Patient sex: M
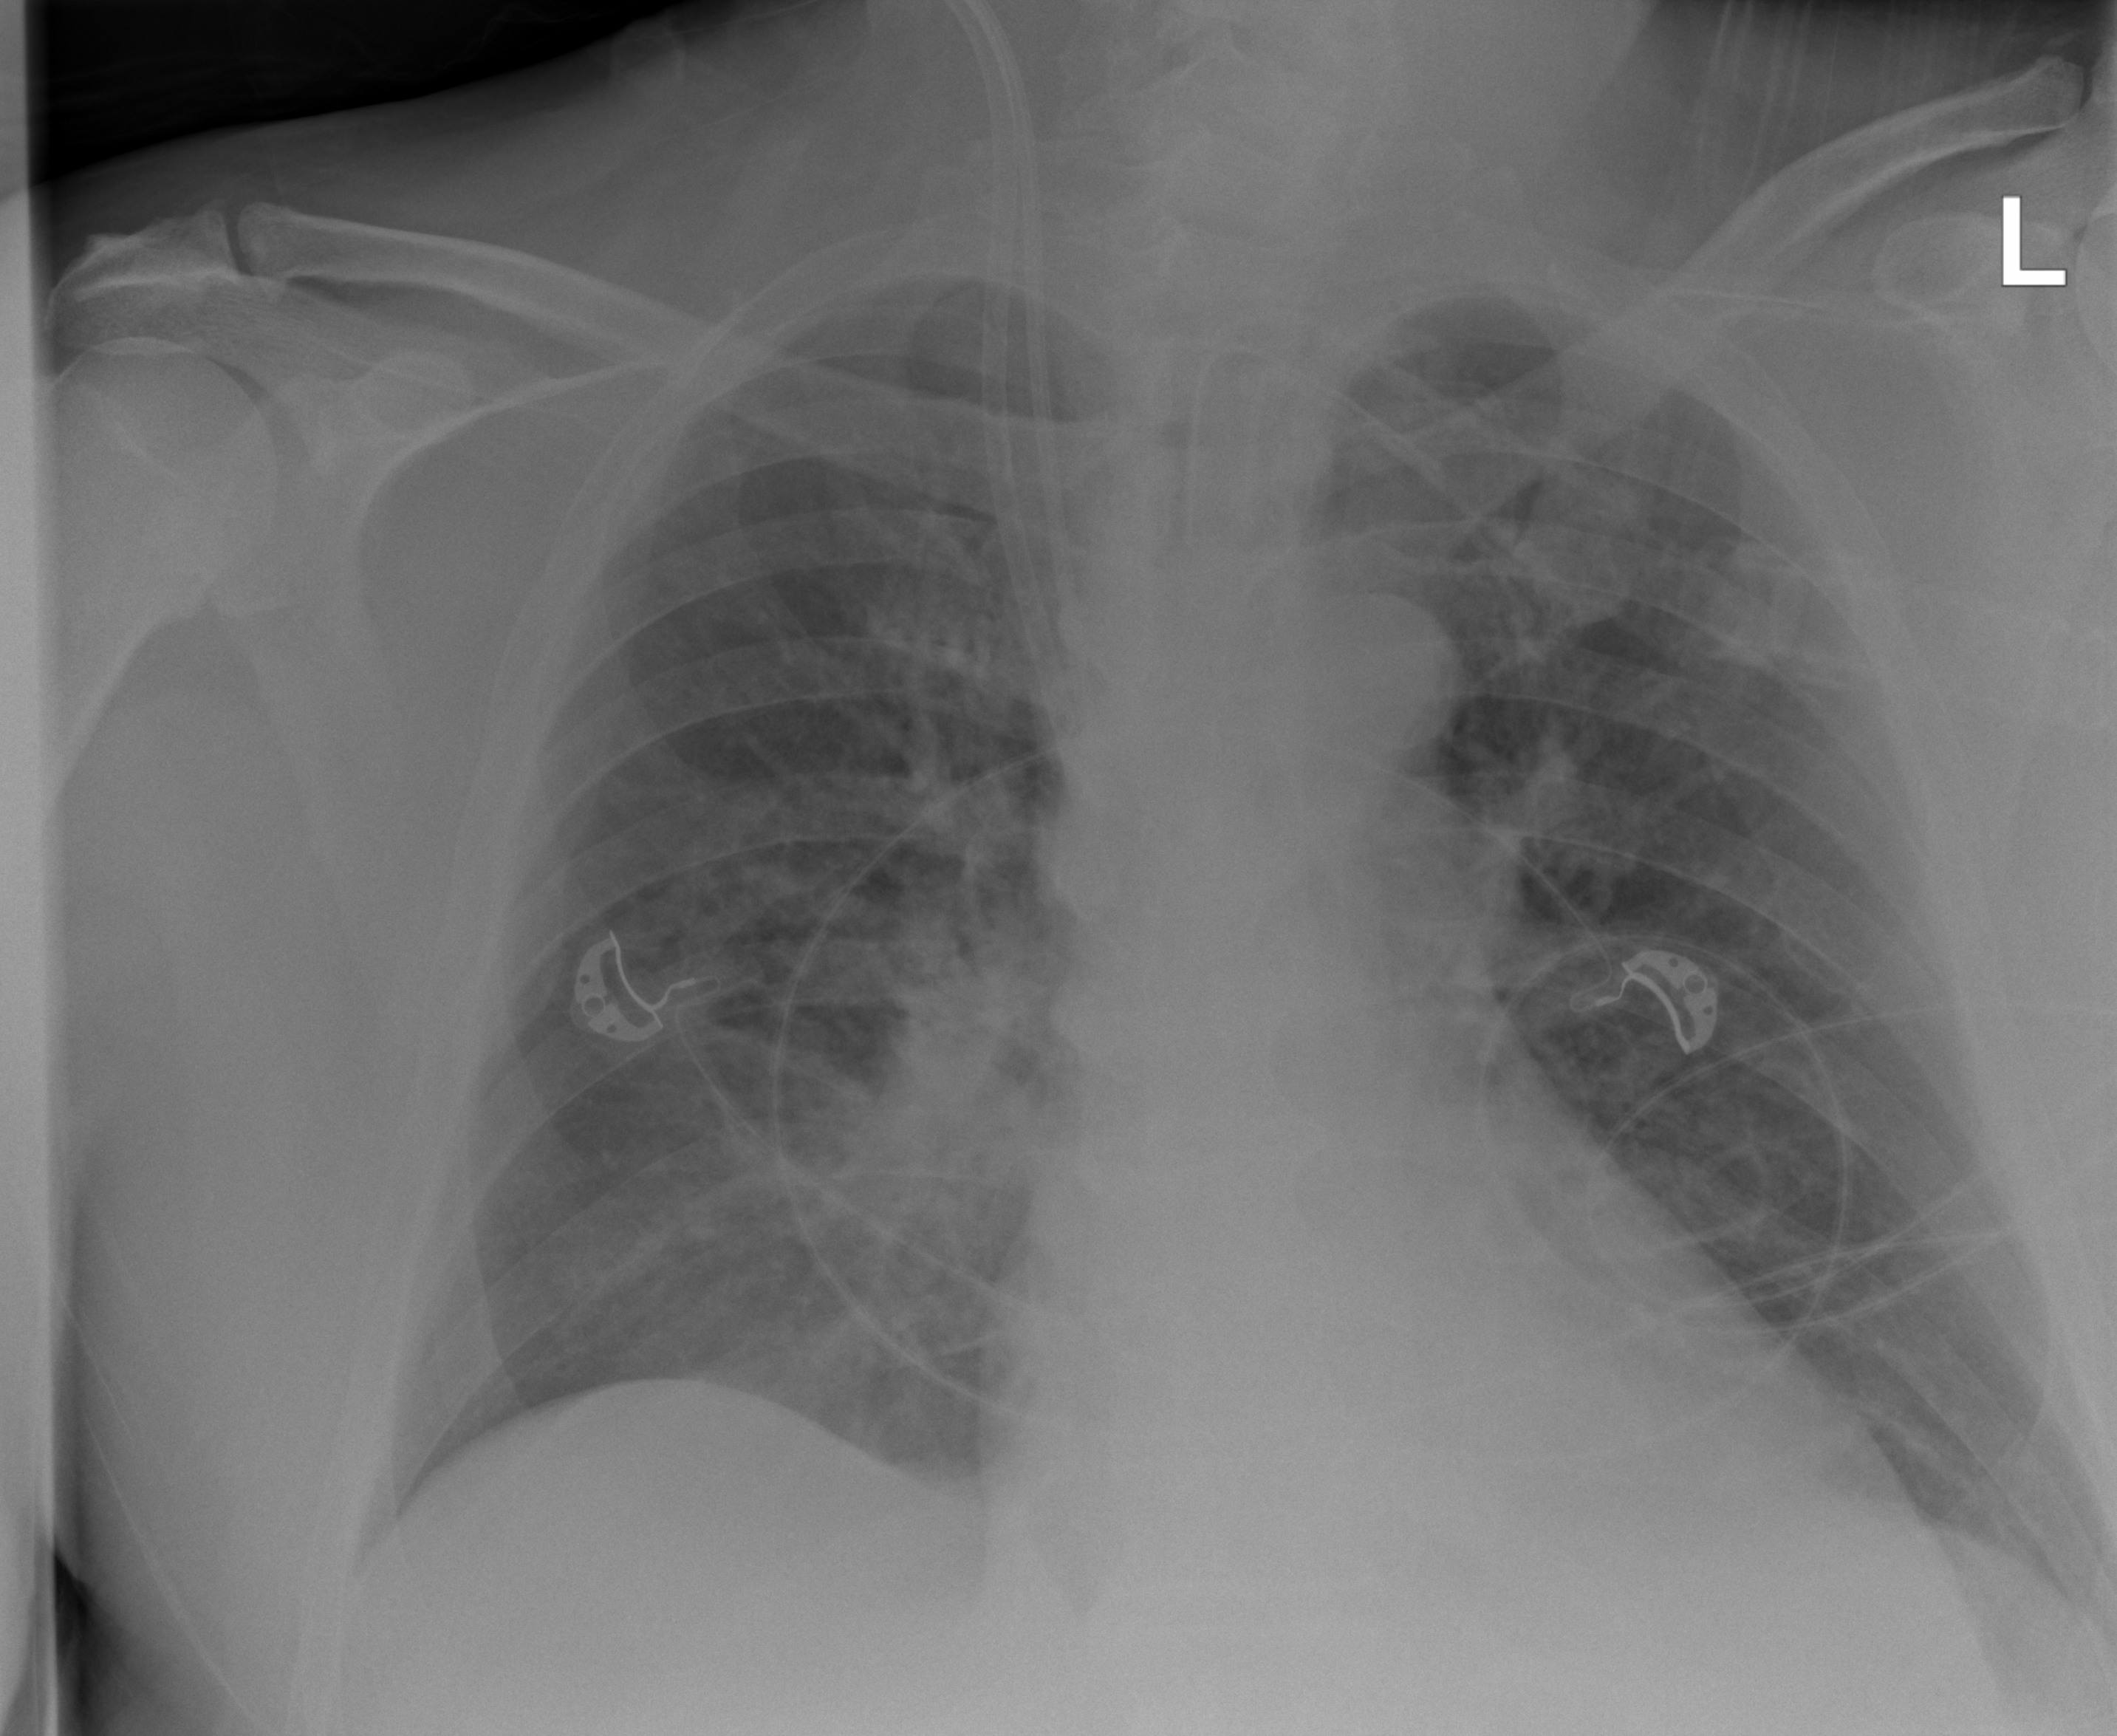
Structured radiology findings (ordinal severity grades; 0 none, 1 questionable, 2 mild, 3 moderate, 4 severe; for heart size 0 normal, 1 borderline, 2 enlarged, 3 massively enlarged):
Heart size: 1
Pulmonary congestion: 2
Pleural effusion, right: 0
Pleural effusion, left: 0
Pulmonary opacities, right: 2
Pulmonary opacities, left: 0
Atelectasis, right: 2
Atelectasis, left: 0